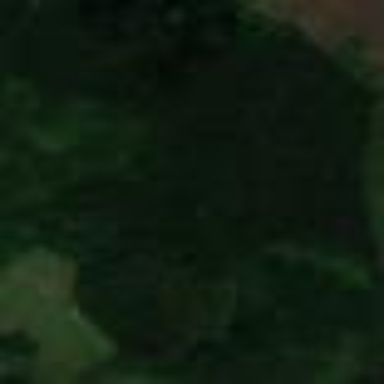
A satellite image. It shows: Forest area.